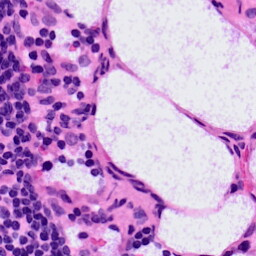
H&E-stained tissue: LymphNode